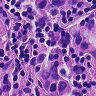
Metastatic tissue present: yes